Field crop: tomato
Growth stage: 1
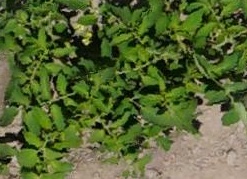
Species: tomato